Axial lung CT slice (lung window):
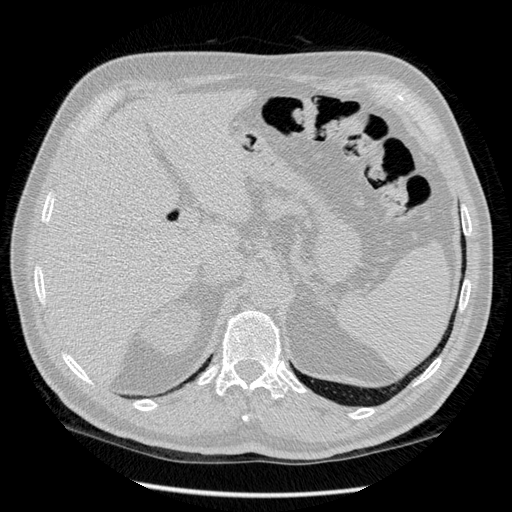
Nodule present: no